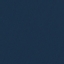
Land use / land cover class: SeaLake